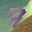
Label: 7